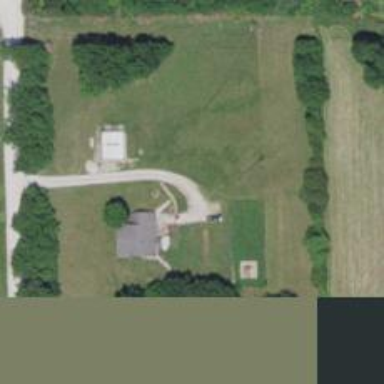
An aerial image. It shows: Driveway.